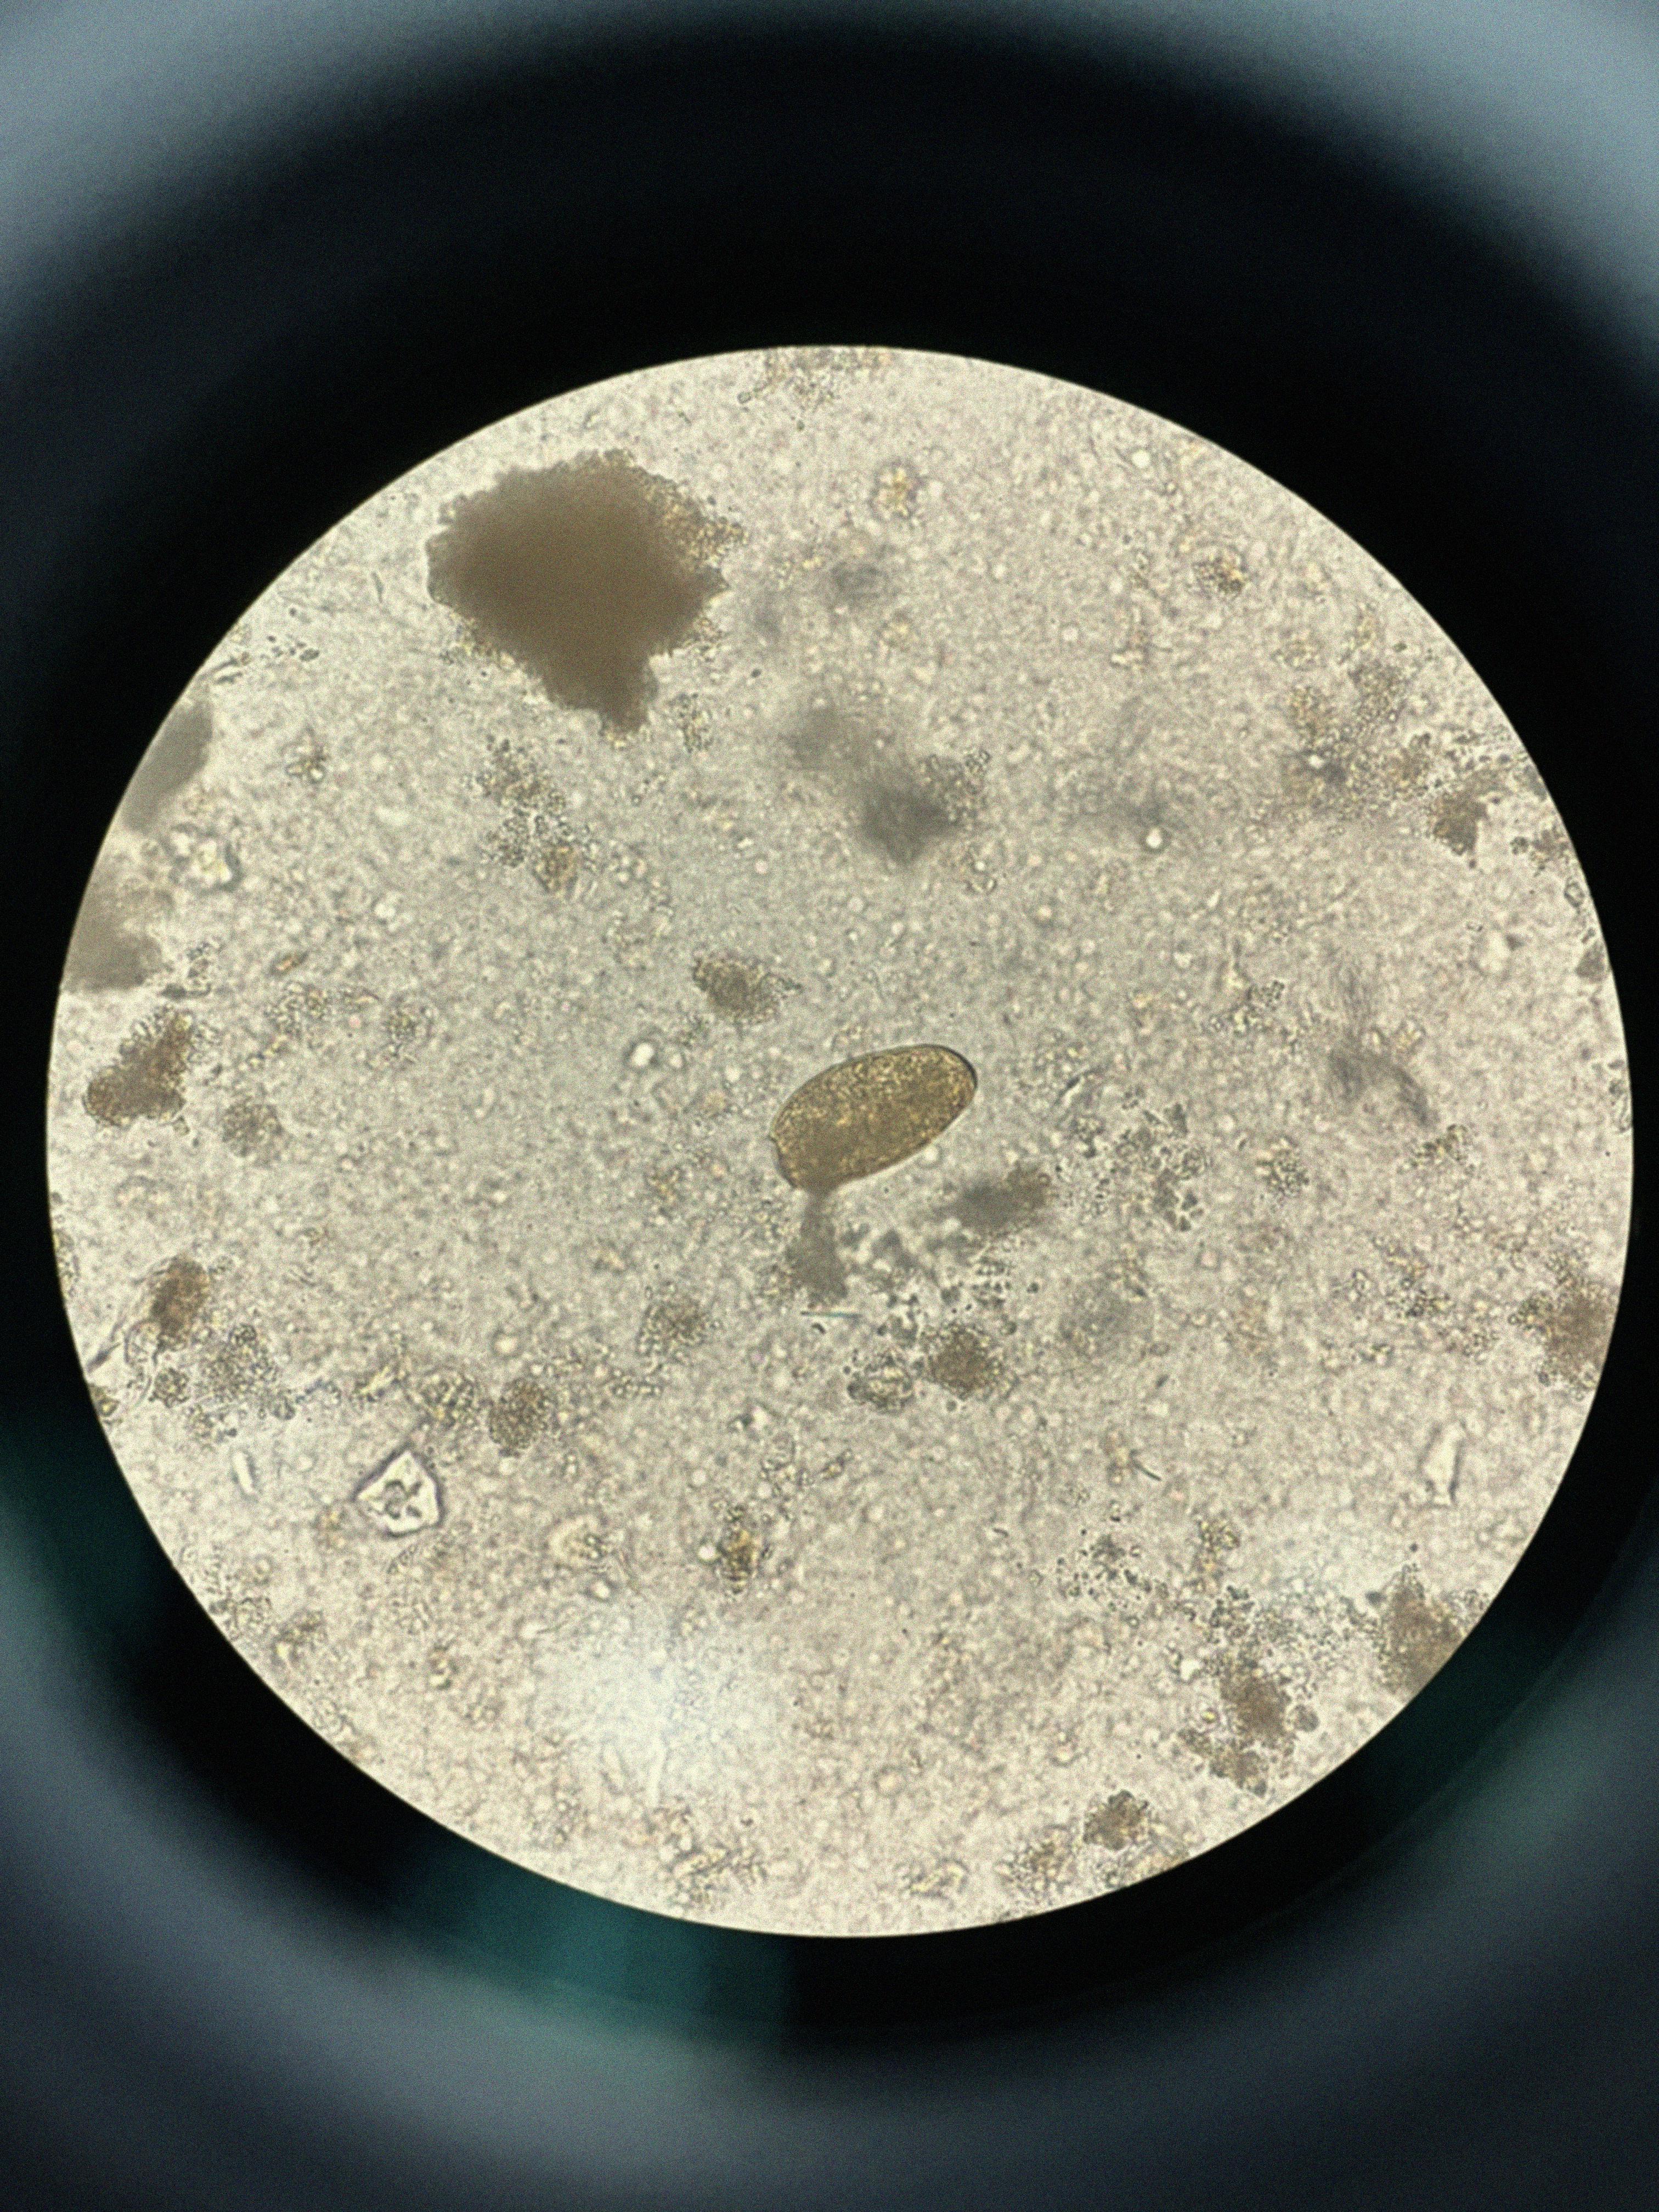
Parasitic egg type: Paragonimus spp